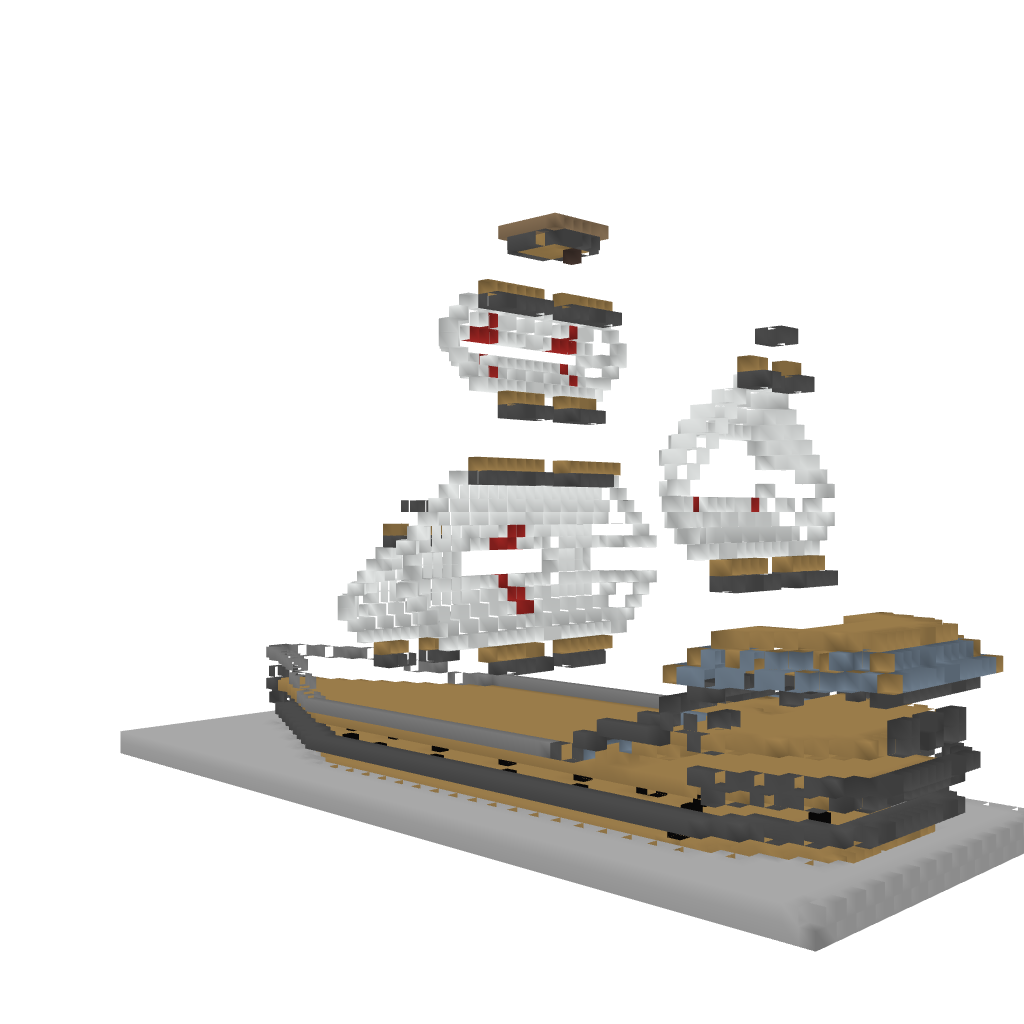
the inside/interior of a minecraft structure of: The ship of the Templars